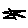
Label: star